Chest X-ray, PA view. Patient: 43 years old, sex F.
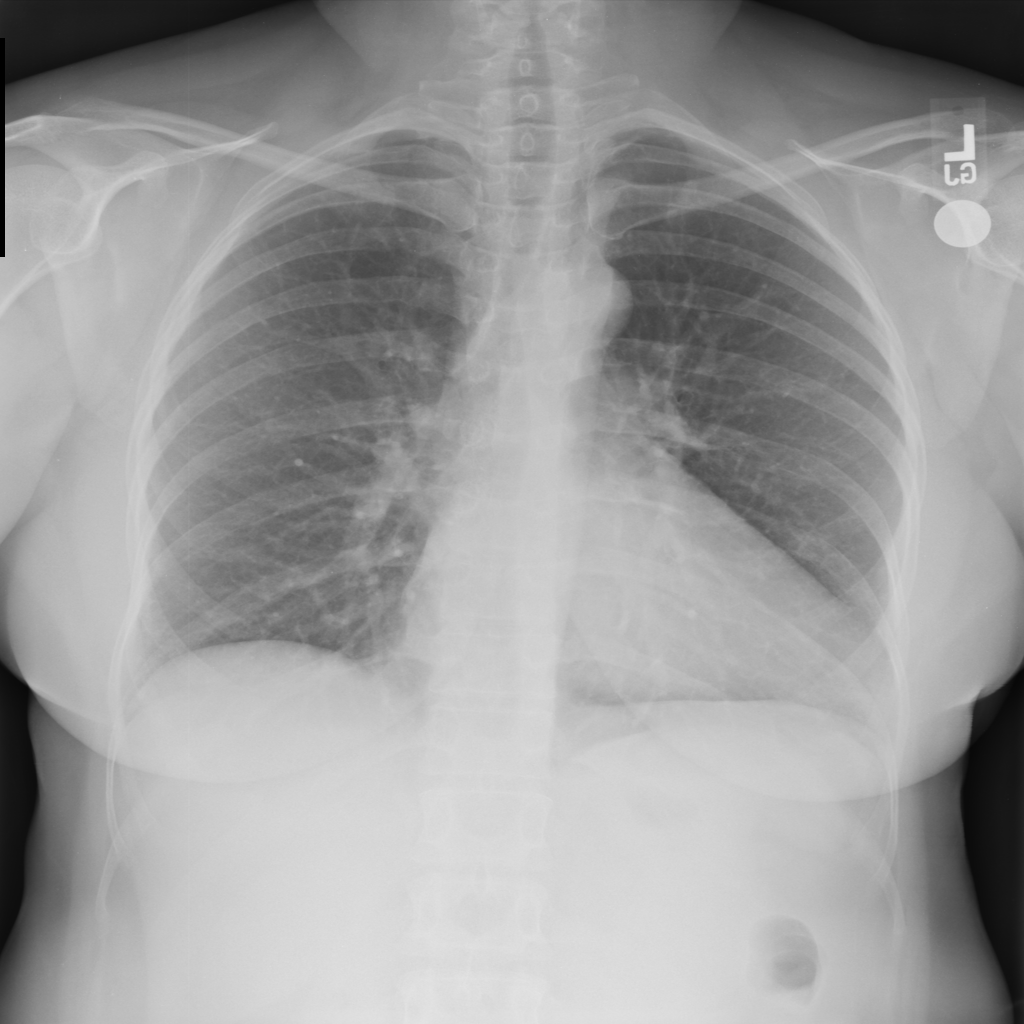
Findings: Cardiomegaly